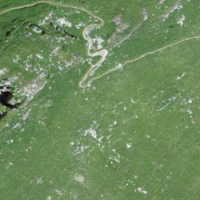
EUNIS habitat code: 23
Species observed at this site:
Rhododendron ferrugineum
Astrantia major
Acronicta auricoma